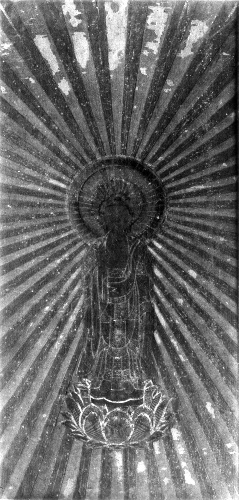
Date: 18th century
Object type: Painting
Classification: Paintings
Medium: Painting on paper
Culture: Japan
Period: Edo period (1615–1868)
Dimensions: 14 1/4 x 6 1/2 in. (36.2 x 16.5 cm)
Department: Asian Art
Credit line: Rogers Fund, 1918
Accession year: 1918
Repository: Metropolitan Museum of Art, New York, NY
Tags: Buddhism|Buddha